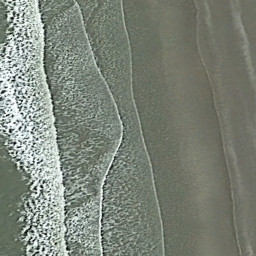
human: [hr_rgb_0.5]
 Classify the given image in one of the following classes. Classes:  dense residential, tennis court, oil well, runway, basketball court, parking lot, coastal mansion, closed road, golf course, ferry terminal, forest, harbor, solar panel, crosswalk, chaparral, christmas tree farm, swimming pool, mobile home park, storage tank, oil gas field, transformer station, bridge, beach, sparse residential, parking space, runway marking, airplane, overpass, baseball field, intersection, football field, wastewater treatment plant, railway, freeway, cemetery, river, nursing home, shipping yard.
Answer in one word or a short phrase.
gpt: beach